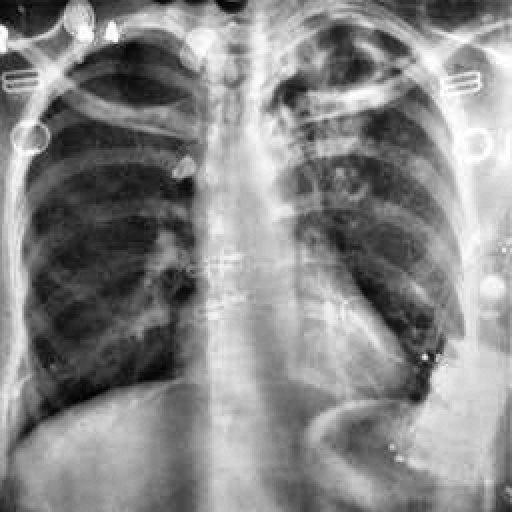
Finding: TUBERCULOSIS